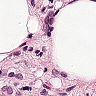
Metastatic tissue present: yes